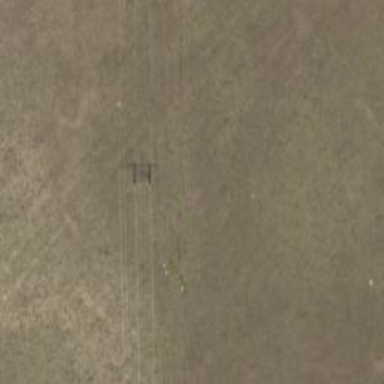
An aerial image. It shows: H-frame power tower with distinctive design.